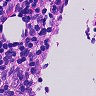
Metastatic tissue present: no